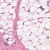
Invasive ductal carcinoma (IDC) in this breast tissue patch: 0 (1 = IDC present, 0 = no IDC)